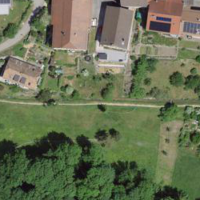
EUNIS habitat code: 55
Species observed at this site:
Cydonia oblonga
Geum rivale
Ilex aquifolium